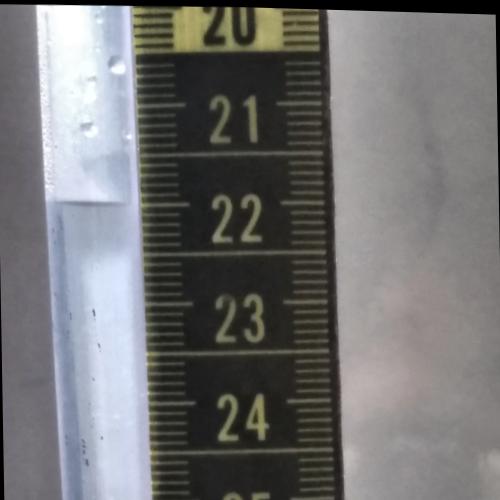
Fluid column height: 22.0 cm